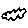
Label: cloud